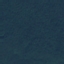
Land use / land cover: Forest